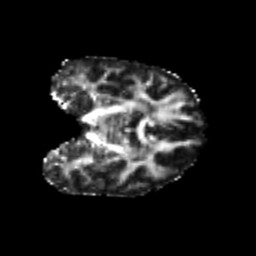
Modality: FA
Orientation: coronal
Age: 24
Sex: female
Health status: healthy
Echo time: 0.074 s